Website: lowes
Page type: account-selection
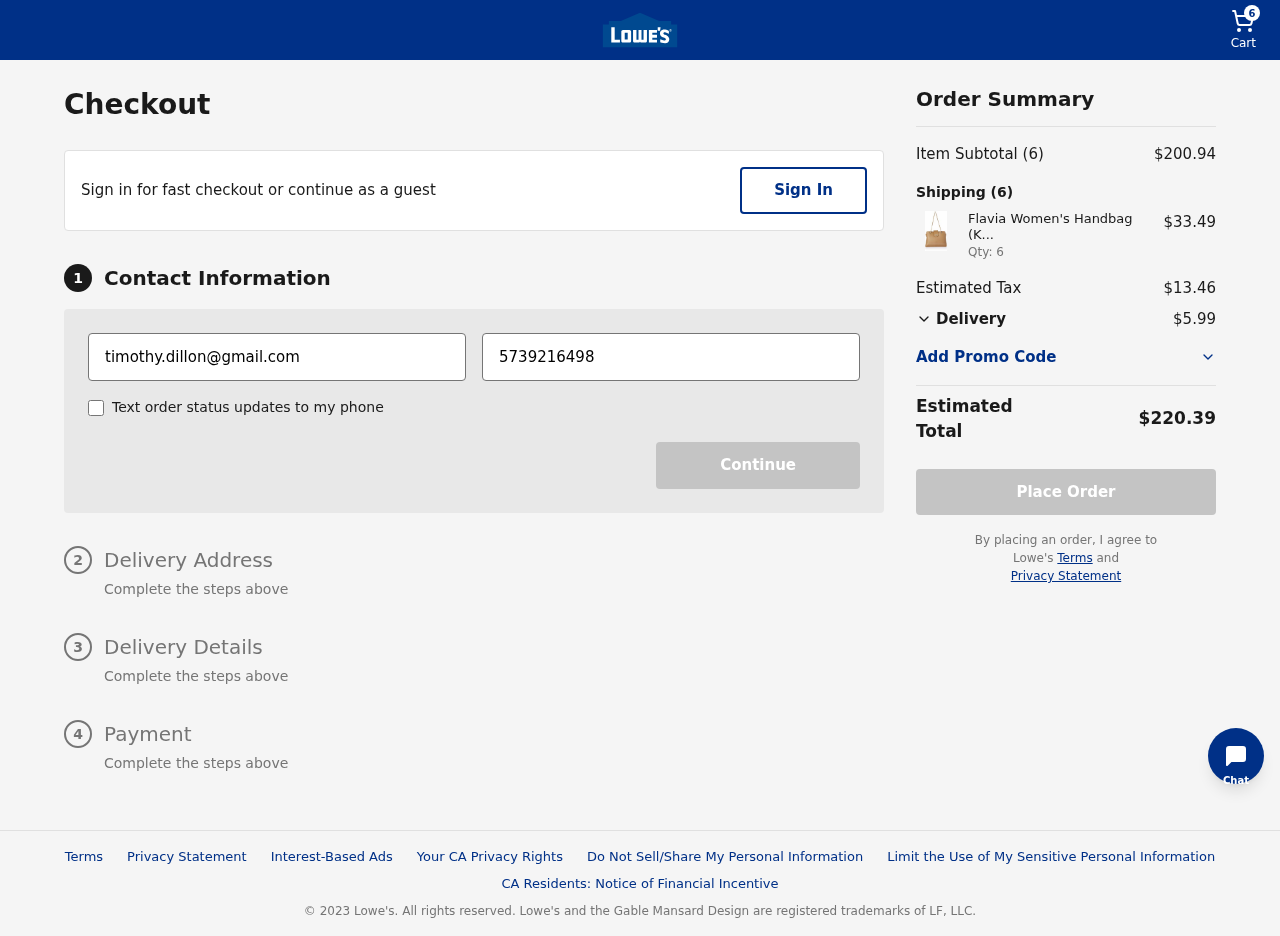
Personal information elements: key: PII_EMAIL
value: timothy.dillon@gmail.com
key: PII_PHONE
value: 5739216498
Product elements: key: PRODUCT1_NAME
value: Flavia Women's Handbag (Khaki)
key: PRODUCT1_PRICE
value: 33.49
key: PRODUCT1_QUANTITY
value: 6
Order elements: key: ORDER_NUM_ITEMS
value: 6
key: ORDER_SUBTOTAL
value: $200.94
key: ORDER_TAX
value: $13.46
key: ORDER_SHIPPING_COST
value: $5.99
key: ORDER_TOTAL
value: $220.39